Question: I got a toolbar with different actions the user can start. In the user interface it looks like:

If I press on the "Ok" button the value will not known at the backend. My code structure is the following:
'''
<Action Id="MyAction" Name="Action with Form">
<Form>
<asp:TextBox xmlns:asp="System.Web.UI.WebControls" ID="txtValue" runat="server" />
</Form>
</Action>
'''
'''
<asp:Content ContentPlaceHolderID="cphToolbar" Runat="Server">
<asp:PlaceHolder ID="plhToolbar" runat="server" />
</asp:Content>
'''
'''
Partial Class Form
Inherits UI.Page
Protected Sub Page_Load(ByVal sender As Object, ByVal e As System.EventArgs) Handles Me.Load
Me.plhToolbar.Controls.Add(Me.CreateActionToolbar(<XML configuration element for the toolbar>))
End Sub
End Class
'''
'''
Namespace UI
Public MustInherit Class Page
Inherits System.Web.UI.Page
Protected Overridable Function CreateActionToolbar(source As XmlElement) As Interfaces.IActions
Dim oAction As Interfaces.IActions = Me.LoadControl("~/Controls/Toolbar/Actions.ascx")
For Each element As XmlElement In source.SelectNodes("node()").OfType(Of XmlElement)()
Dim NewItem As New Controls.ActionItem
'set settings for the toolbar element
'add fields to form
For Each Item As XmlNode In element.SelectNodes("Form/node()", oNamespaceManager)
If (TypeOf Item Is XmlElement) Then
If (NewItem.Fields Is Nothing) Then NewItem.Fields = New List(Of XmlElement)
NewItem.Fields.Add(Item)
End If
Next
oAction.Items.Add(NewItem)
Next
Return oAction
End Function
End Class
End Namespace
'''
'''
Partial Class Actions
Protected Sub Page_Load(ByVal sender As Object, ByVal e As System.EventArgs) Handles Me.Load
For Each Item As ActionItem In Me.Items
'set settings for action
If (Not (Item.Fields Is Nothing)) Then
Dim oPanel As New Panel
oPanel.ID = "dlgActionPanel" & Me.dlgAction.Controls.Count
Me.dlgAction.Controls.Add(oPanel)
Dim oFields As New Panel
oFields.ID = oPanel.ID & "_Controls"
For Each Field As XmlElement In Item.Fields
Dim oControl As System.Web.UI.Control = Nothing
Try
oControl = Me.ParseControl(Field.OuterXml)
Catch ex As Exception
oControl = New LiteralControl("<font style=""color:red;"">" & ex.Message & "</font>")
End Try
oFields.Controls.Add(oControl)
Next
Dim pnlResult As New Panel
Dim btnOk As New Button
btnOk.ID = "btnOk_" & oPanel.ID
AddHandler btnOk.Click, AddressOf Ok_Click
btnOk.Attributes.Add("onclick", "ShowWaitDialog();")
btnOk.Attributes.Add("ItemId", NewAnchor.Attributes("ItemId"))
btnOk.UseSubmitBehavior = False
btnOk.Text = Me.AcceptDialogText
pnlResult.Controls.Add(btnOk)
Dim btnCancel As New Button
btnCancel.Attributes.Add("onclick", "ShowWaitDialog();$('#" & oPanel.ClientID & "').dialog('close');CloseWaitDialog();return false;")
btnCancel.Text = Me.CancelDialogText
pnlResult.Controls.Add(btnCancel)
oPanel.Controls.Add(oFields)
oPanel.Controls.Add(pnlResult)
Dim strMessageControlId As String = oPanel.ClientID
strClientScript &= "$(""#" & strMessageControlId & """).dialog({" & NewLine
strClientScript &= " bgiframe:true, " & NewLine
strClientScript &= " autoOpen:false, " & NewLine
strClientScript &= " modal:true, " & NewLine
strClientScript &= " closeOnEscape:false, " & NewLine
strClientScript &= " width:600, " & NewLine
strClientScript &= " height:450, " & NewLine
strClientScript &= " minWidth:450, " & NewLine
strClientScript &= " minHeight:300, " & NewLine
If (Not (Item.Description Is Nothing)) Then strClientScript &= " title:'" & Item.Description & "', " & NewLine
strClientScript &= " open: function(event, ui) { $("".ui-dialog-titlebar-close"").hide(); } " & NewLine
strClientScript &= "});" & NewLine
If (String.IsNullOrEmpty(NewAnchor.Attributes("onclick"))) Then NewAnchor.Attributes.Add("onclick", String.Empty)
NewAnchor.Attributes("onclick") &= "$('#" & oPanel.ClientID & "').dialog('open');"
End If
Next
End Sub
Private Sub Ok_Click(ByVal sender As Object, ByVal e As EventArgs)
Dim oDialog As Panel = Nothing
If (Not (String.IsNullOrEmpty(sender.ID))) Then oDialog = Me.dlgAction.FindControl(sender.ID.Substring(sender.ID.IndexOf("_") + 1) & "_Controls")
Dim oAction As ActionItem = Items.Find(Function(item) item.ItemId = sender.Attributes("ItemId"))
If (Not (oDialog Is Nothing)) Then
For Each Field As XmlElement In oAction.Fields
Dim oControl As WebControl = Nothing
If (Not (Field.SelectSingleNode("@Id|@ID") Is Nothing)) Then oControl = oDialog.FindControl(Field.SelectSingleNode("@Id|@ID").Value)
If (Not (oControl Is Nothing)) Then
Dim oParameter As SqlClient.SqlParameter = oAction.Parameters.Find(Function(item) item.ParameterName = "@" & oControl.ID.Substring(3))
If (Not (oParameter Is Nothing)) Then
Select Case oControl.GetType.ToString
Case GetType(TextBox).ToString
'After postback the value is empty!!!
If (Not (String.IsNullOrEmpty(CType(oControl, TextBox).Text))) Then oParameter.Value = CType(oControl, TextBox).Text
'more controls
Case Else
End Select
End If
End If
Next
End If
End Sub
End Class
'''
Where is the fault that the value of the 'TextBox' is after 'PostBack' empty and not set because of the 'View State'?
Thanks for any response.
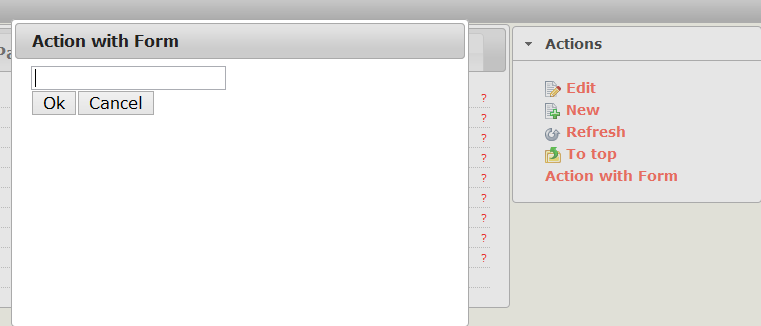
Answer: I could solve it. The problem was that the jQuery dialog was not 'PostBack' save. The solution was
'''
$("#dialog").dialog({
appendTo:'form:first'
});
'''